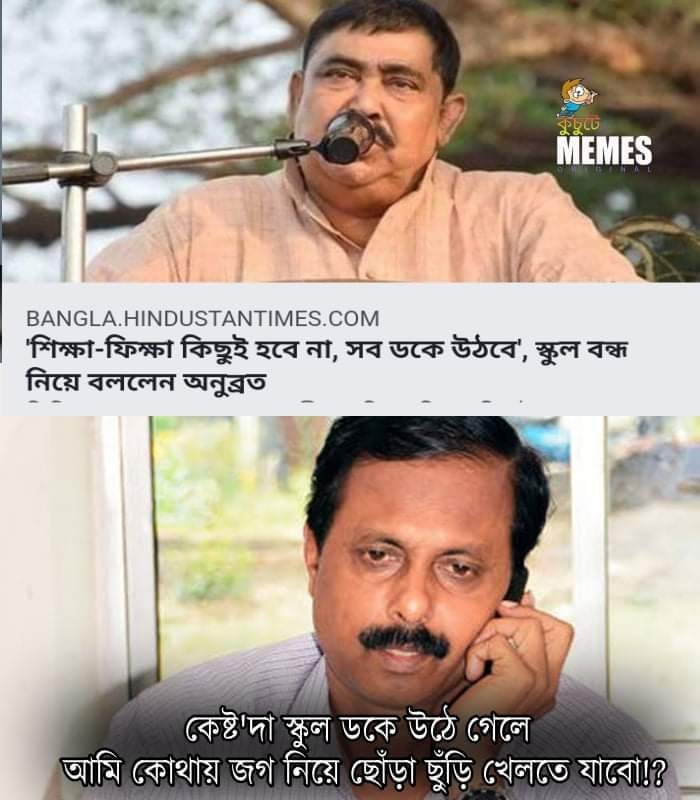
Text: শিক্ষা-ফিক্ষা কিছুই হবে না, সব ডকে উঠবে' , স্কুল বন্ধ নিয়ে বললেন অনুব্রত কেষ্ট'দা স্কুল ডকে উঠে গেলে আমি কোথায় জগ নিয়ে ছোঁড়া ছুঁড়ি খেলতে যাবো?
Label: Hate
Hate category: Political
Targeted group: Organization